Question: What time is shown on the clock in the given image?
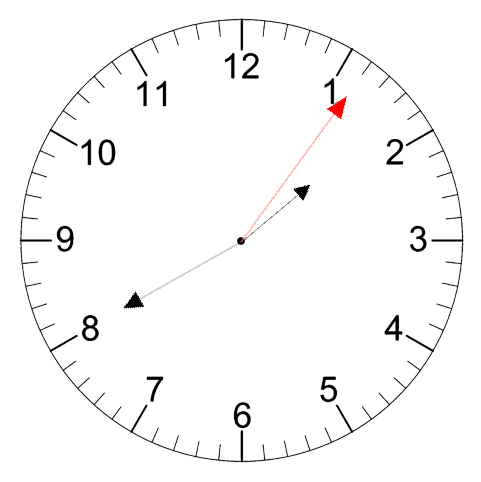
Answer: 01:40:06